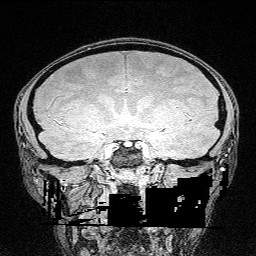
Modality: FLASH
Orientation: sagittal
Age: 24
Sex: female